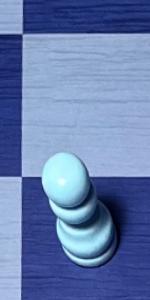
Label: Pawn_White